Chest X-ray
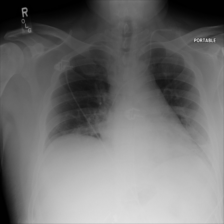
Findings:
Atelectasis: negative
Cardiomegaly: negative
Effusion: negative
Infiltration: positive
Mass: negative
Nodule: negative
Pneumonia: negative
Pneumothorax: negative
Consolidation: negative
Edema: negative
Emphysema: negative
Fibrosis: negative
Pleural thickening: negative
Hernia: negative